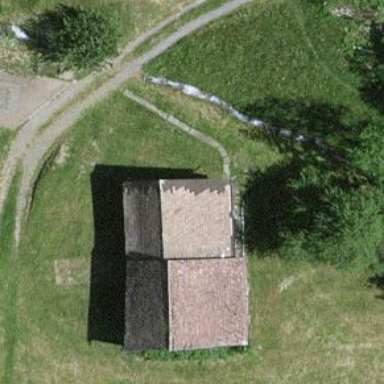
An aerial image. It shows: Farm auxiliary building.